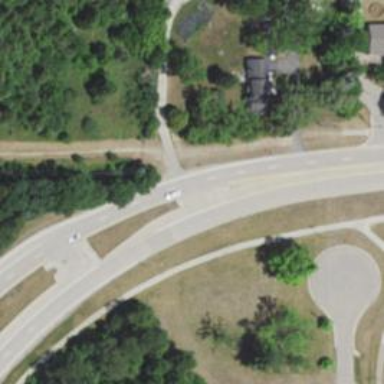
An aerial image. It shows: Secondary link road.